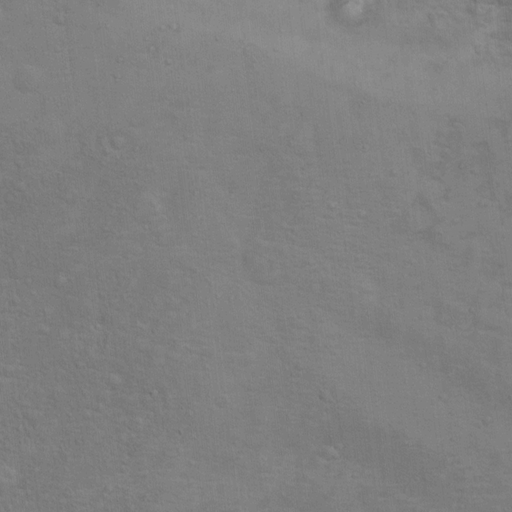
Objects detected: cone